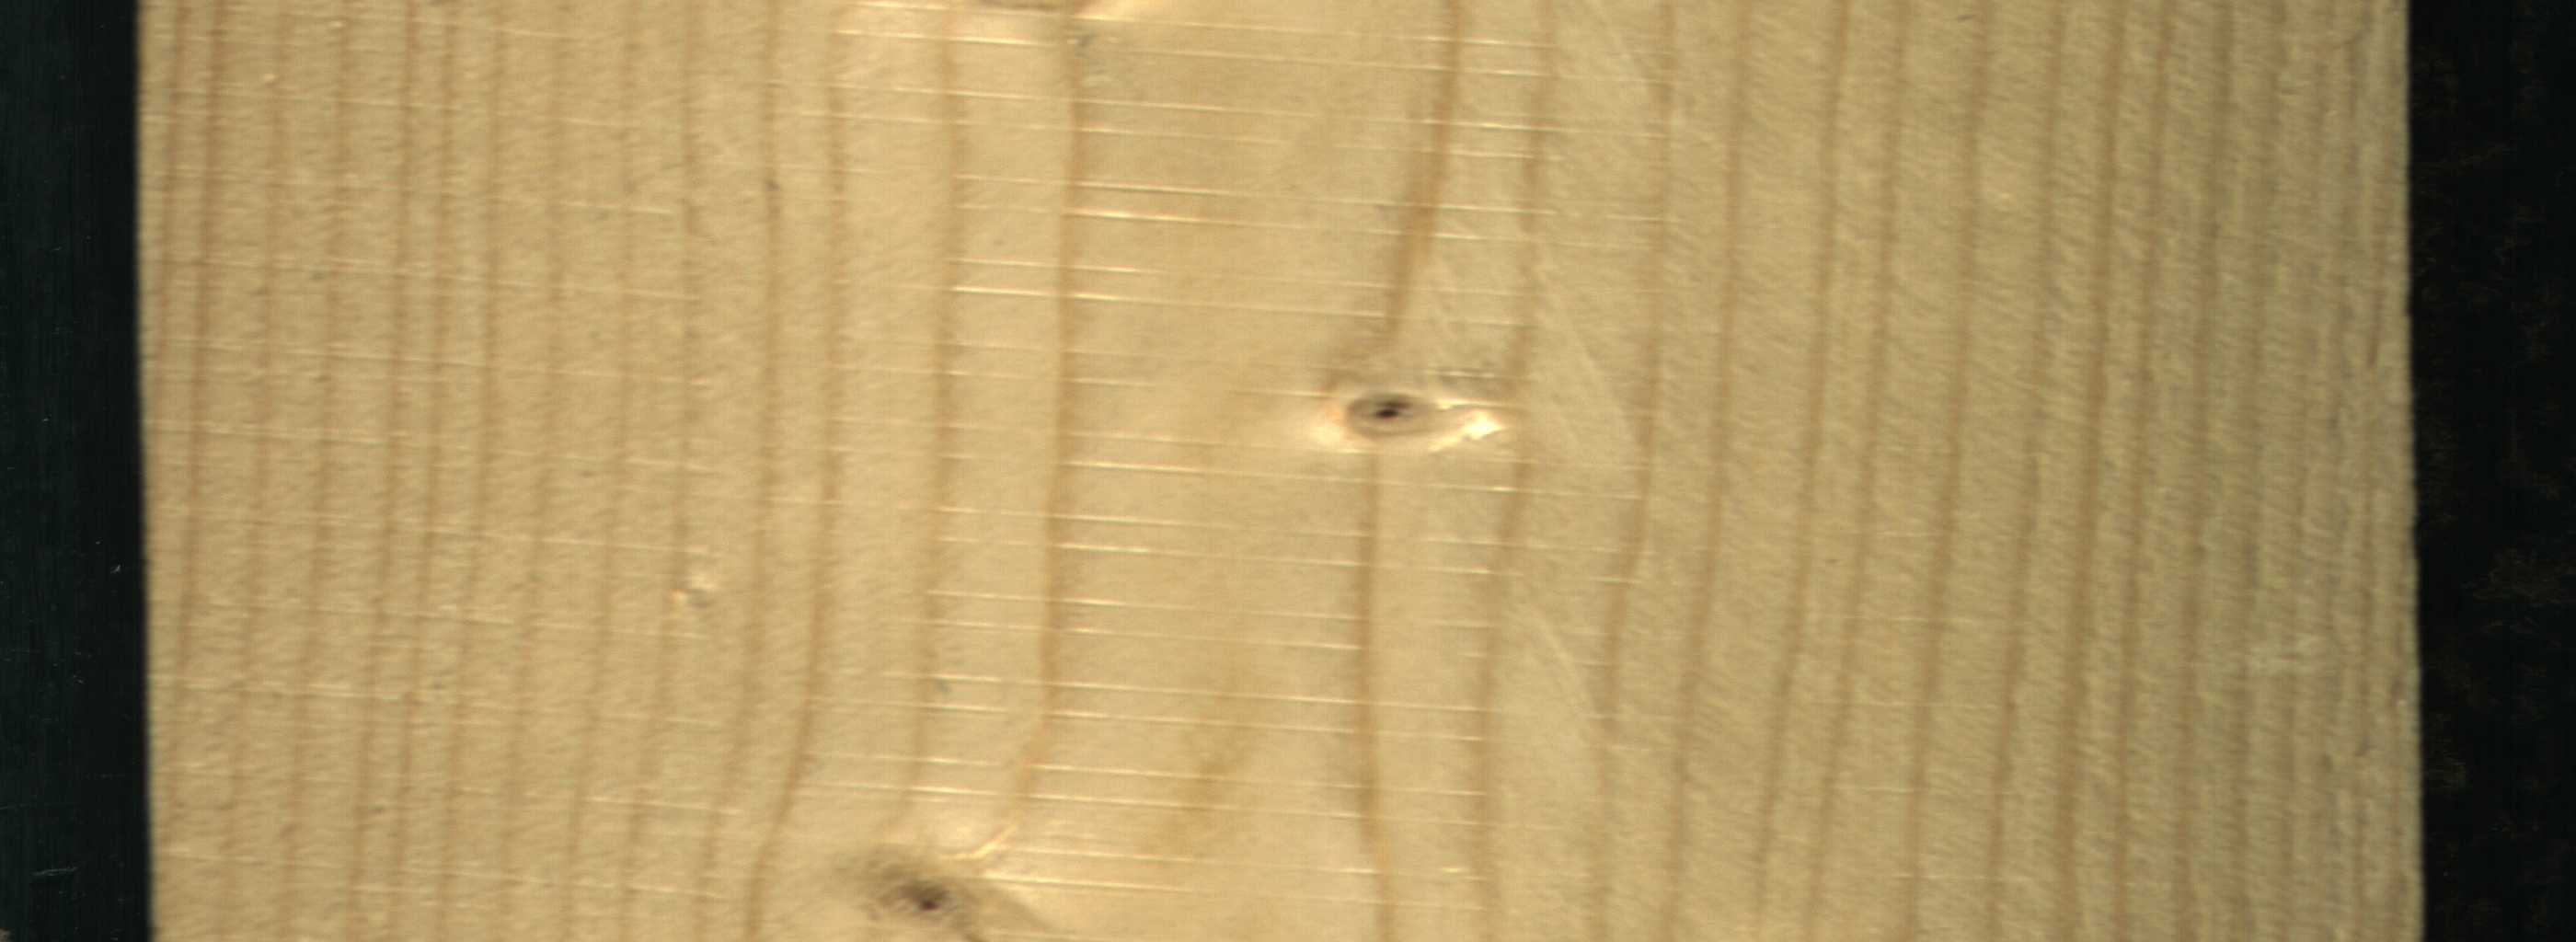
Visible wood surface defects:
Live_Knot
Live_Knot